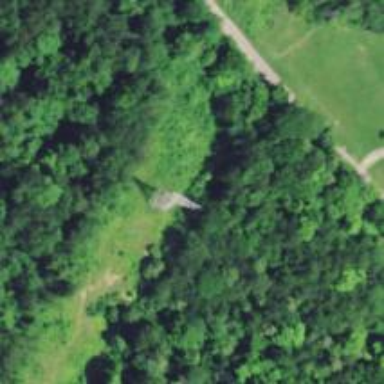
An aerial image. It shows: Lattice structure tower.